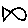
Label: fish